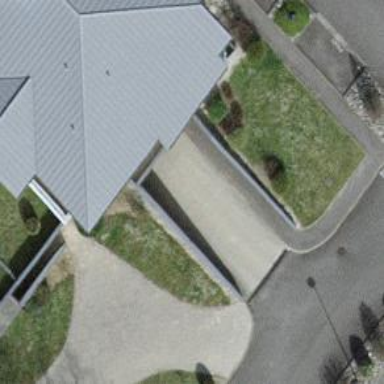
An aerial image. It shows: Parking entrance.